Question: So I have the following DataFrame df:

The frame contains two groups of data that are sorted within that group.
Group 1 is from index 359 to 365 inclusive
Group 2 is from index 366 to 371 inclusive
I want to separate them into the two groups. There may be more than two groups. The logic I am applying is whenever the next STEPS_ID is less than the current STEPS_ID, this marks the end of the group.
I am easily able to get this pointer by df.STEPS_ID <= df.STEPS_ID.shift(-1)
Is there an elegant pandas way to achieve this easily possibly using vectorized operations rather than for loop?
This seems to be a common enough problem that I am sure there must be a well-defined algorithm to solve these kinds of problems. I would also appreciate if you guys could guide me in reading up on the theoretical basis for such algorithms.
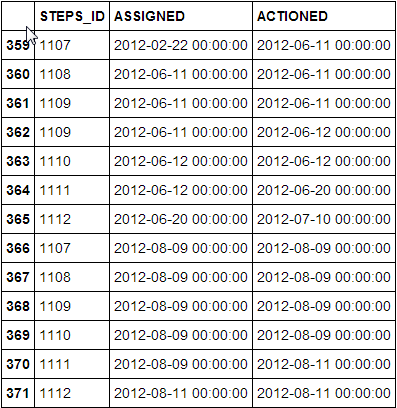
Answer: There is more than one way to "separate things into groups". One way would be to make a list of groups. But that is not the ideal way when dealing with a Pandas DataFrame. Once you have a list, you are forced to loop over the list in a Python loop. Those are comparatively slow compared to native Pandas operations.
Assuming you have enough memory, a better way would be to add an column or index to the DataFrame:
'''
import pandas as pd
df = pd.DataFrame({'STEPS_ID':range(1107,1113)*2})
df['GROUP'] = (df['STEPS_ID'] < df['STEPS_ID'].shift(1)).astype('int').cumsum()
# df.set_index('GROUP', inplace=True, append=True)
print(df)
'''
yields
'''
STEPS_ID GROUP
0 1107 0
1 1108 0
2 1109 0
3 1110 0
4 1111 0
5 1112 0
6 1107 1
7 1108 1
8 1109 1
9 1110 1
10 1111 1
11 1112 1
'''
Now you can do aggregation/transformation operations on each group by calling
'''
df.groupby('GROUP')....
'''